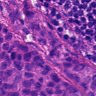
Metastatic tissue present: yes